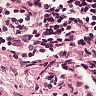
Metastatic tissue present: no